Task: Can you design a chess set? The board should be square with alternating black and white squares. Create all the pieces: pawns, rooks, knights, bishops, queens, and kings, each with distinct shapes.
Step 262:
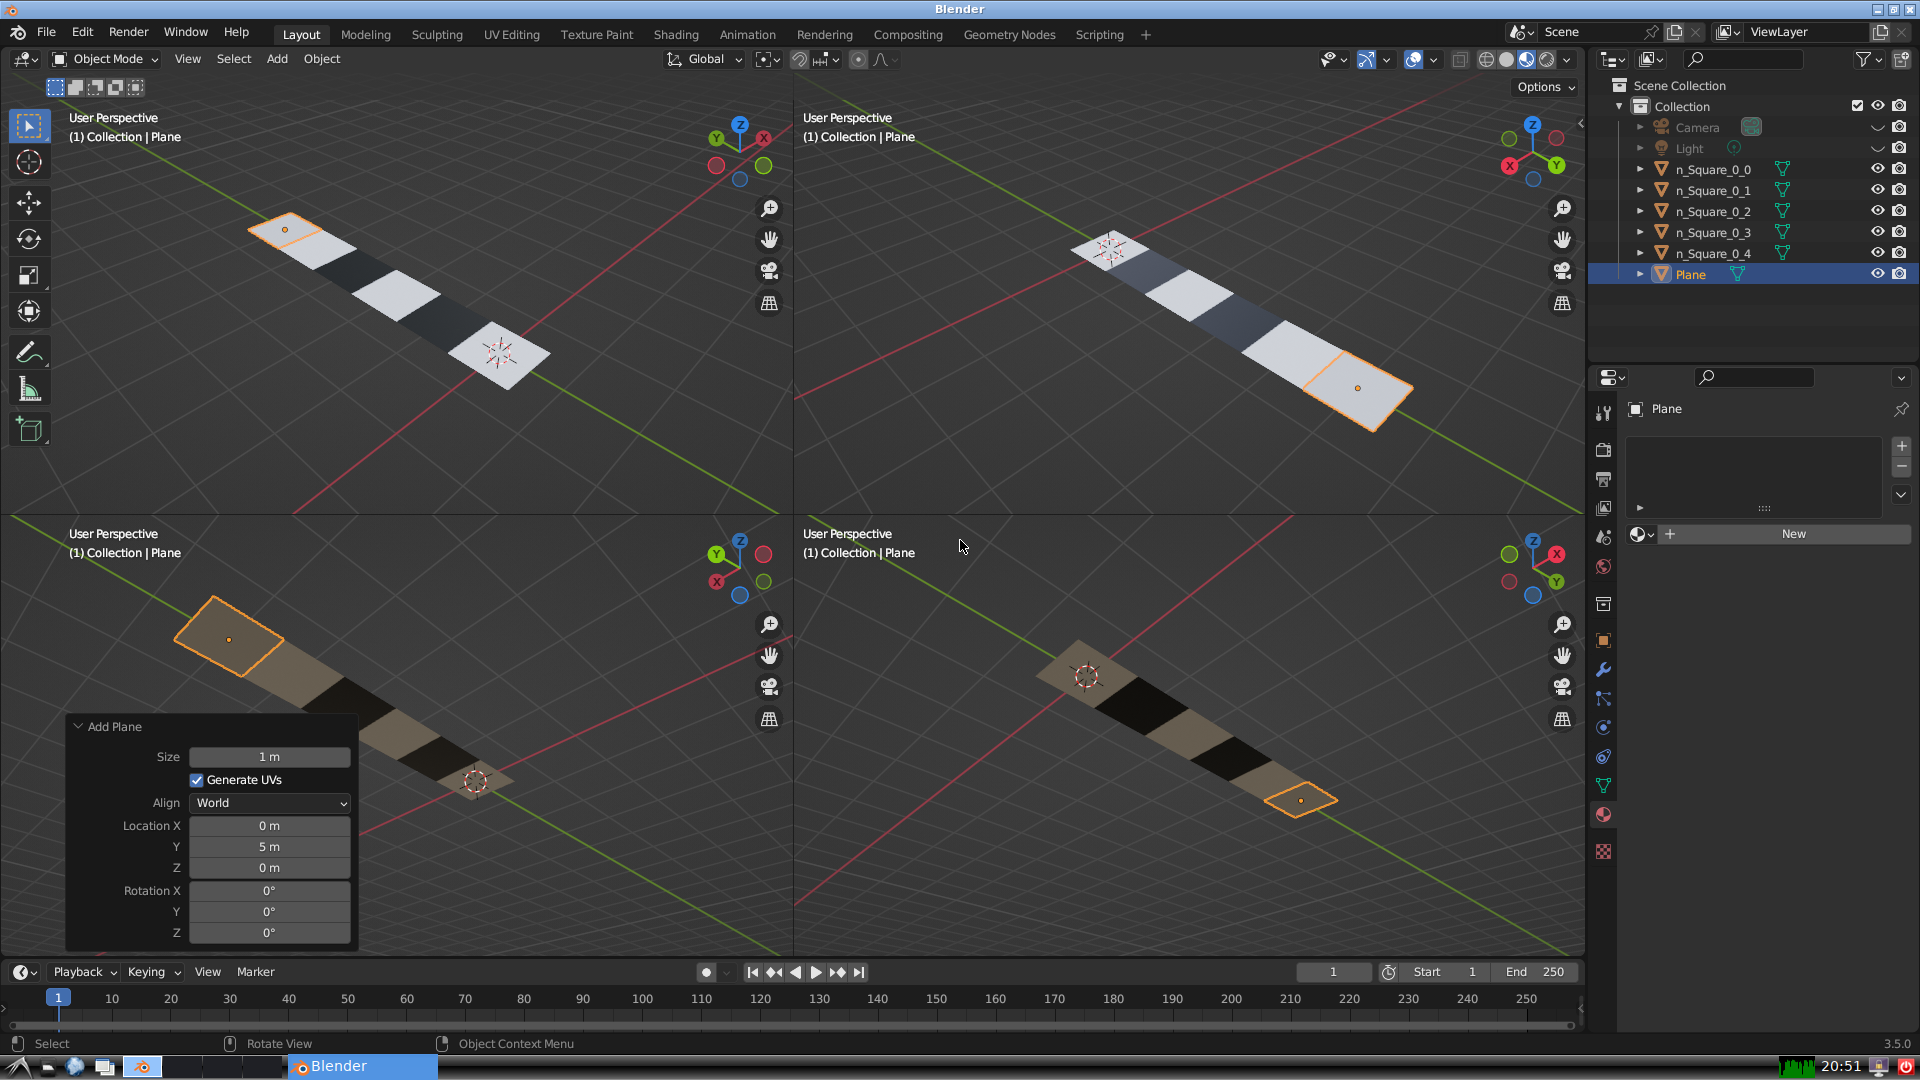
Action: {"key_press": ['Ctrl, Home']}